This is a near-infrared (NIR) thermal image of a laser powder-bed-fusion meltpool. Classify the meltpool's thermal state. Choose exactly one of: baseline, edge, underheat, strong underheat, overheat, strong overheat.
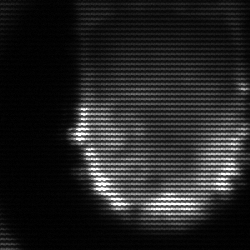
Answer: baseline